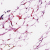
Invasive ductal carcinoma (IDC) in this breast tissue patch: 0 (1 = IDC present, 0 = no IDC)